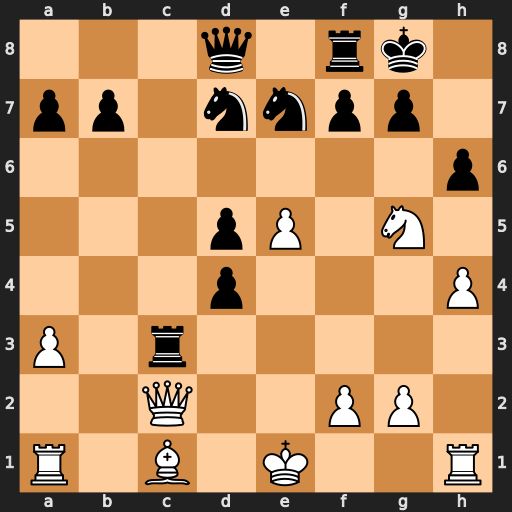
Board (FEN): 3q1rk1/pp1nnpp1/7p/3pP1N1/3p3P/P1r5/2Q2PP1/R1B1K2R
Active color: w
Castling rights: KQ
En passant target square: -
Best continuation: Qh7#